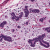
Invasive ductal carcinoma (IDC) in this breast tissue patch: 0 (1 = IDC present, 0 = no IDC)